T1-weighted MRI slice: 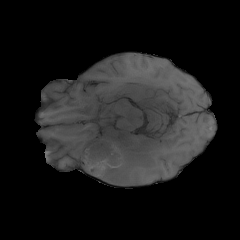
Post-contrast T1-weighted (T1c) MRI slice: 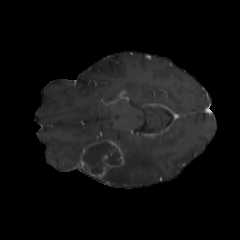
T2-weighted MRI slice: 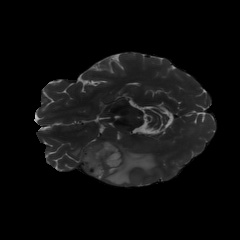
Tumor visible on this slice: yes